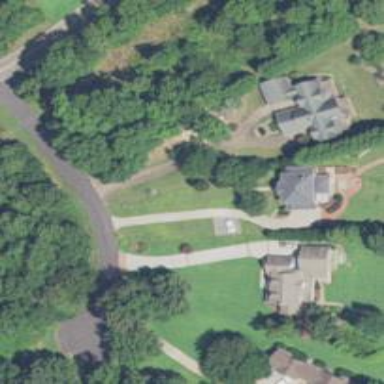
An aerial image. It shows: Driveway leading to service road.